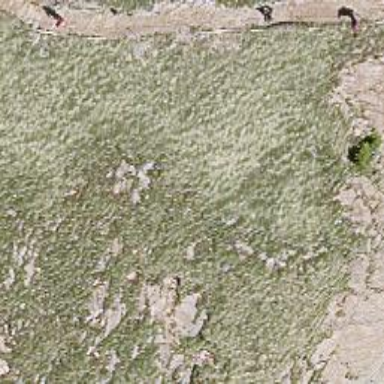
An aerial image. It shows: Cliff in nature.